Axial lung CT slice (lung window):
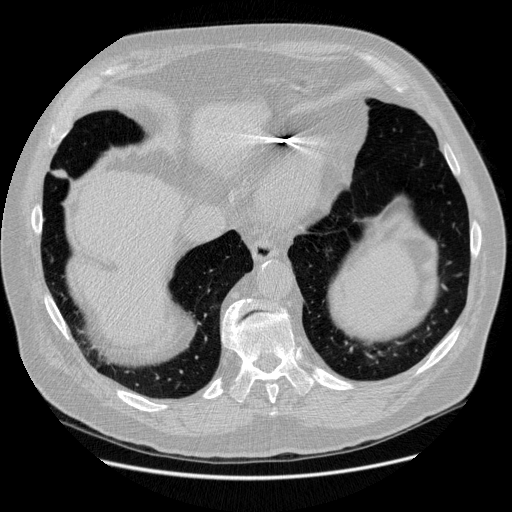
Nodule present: no